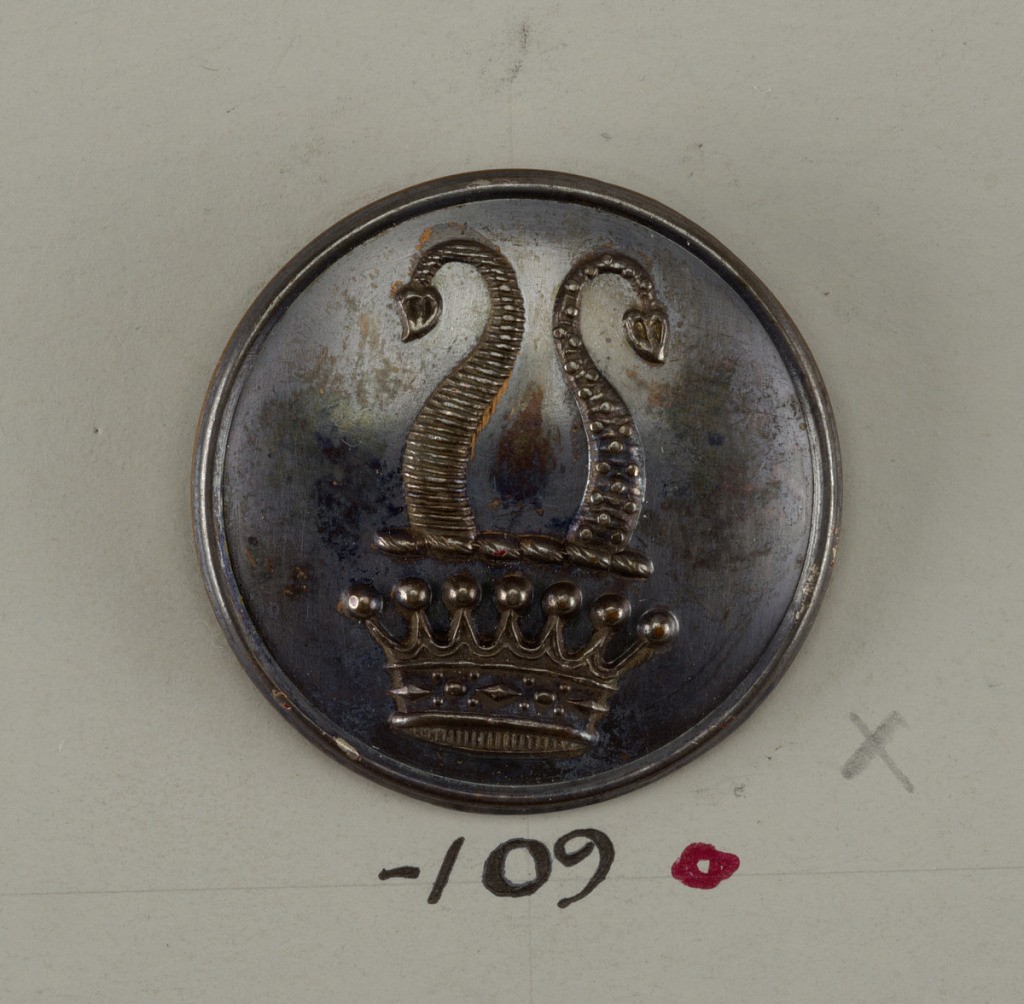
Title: Button
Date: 1801–50
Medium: Silver on copper
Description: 1931-59-109: Button ornamented with a crown and above that, two...